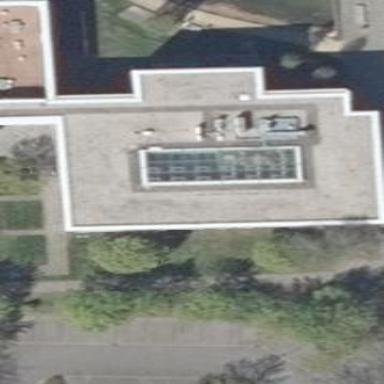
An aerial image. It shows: University building.